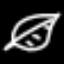
Label: leaf